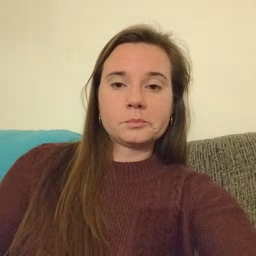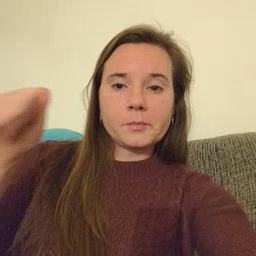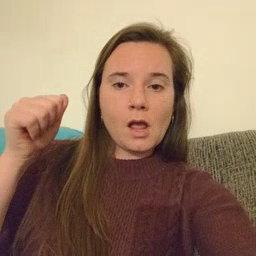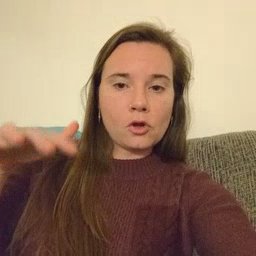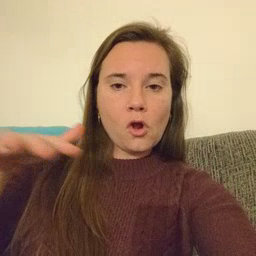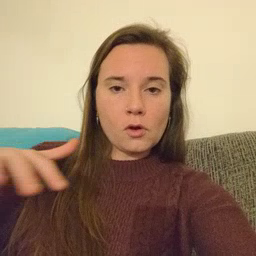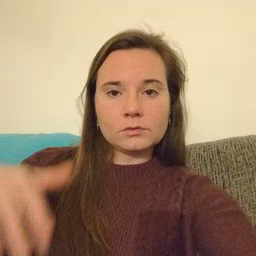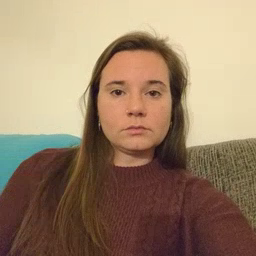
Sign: backyard